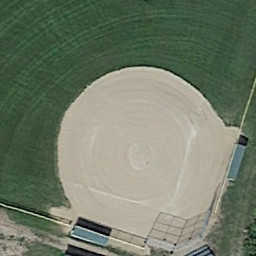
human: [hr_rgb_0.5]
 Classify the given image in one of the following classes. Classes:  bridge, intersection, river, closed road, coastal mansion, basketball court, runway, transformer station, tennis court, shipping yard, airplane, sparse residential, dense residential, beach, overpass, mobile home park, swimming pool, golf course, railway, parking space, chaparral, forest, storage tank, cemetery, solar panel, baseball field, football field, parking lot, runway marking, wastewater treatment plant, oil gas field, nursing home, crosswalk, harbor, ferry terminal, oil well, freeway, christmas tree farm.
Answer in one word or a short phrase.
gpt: baseball field